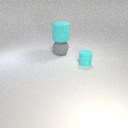
large gray rubber sphere below large cyan rubber cylinder